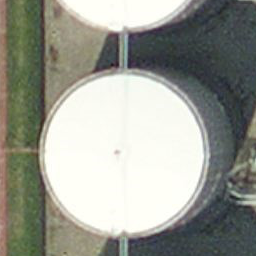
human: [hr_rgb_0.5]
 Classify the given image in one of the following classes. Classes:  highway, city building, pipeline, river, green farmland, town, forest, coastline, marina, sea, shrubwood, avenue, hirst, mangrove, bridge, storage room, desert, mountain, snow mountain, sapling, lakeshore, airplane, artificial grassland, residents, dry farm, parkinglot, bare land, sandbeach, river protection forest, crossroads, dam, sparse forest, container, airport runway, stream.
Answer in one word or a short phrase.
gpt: storage room